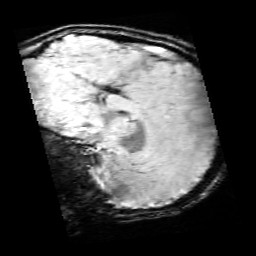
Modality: SWI
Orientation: sagittal
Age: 12
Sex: male
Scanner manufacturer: siemens
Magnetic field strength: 3 T
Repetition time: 0.027 s
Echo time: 0.02 s